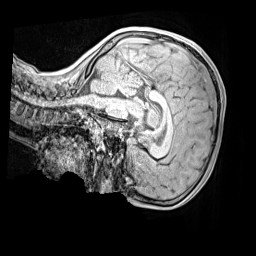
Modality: MP2RAGE
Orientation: sagittal
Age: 9
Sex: female
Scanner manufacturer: siemens
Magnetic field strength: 3 T
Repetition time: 4 s
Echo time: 0.00299 s